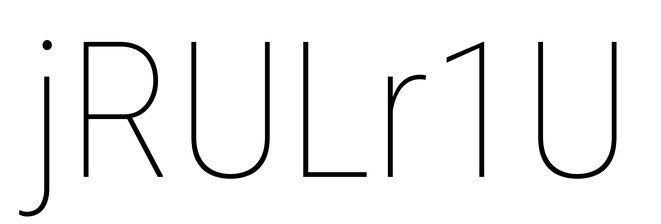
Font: Roboto_Condensed_Thin